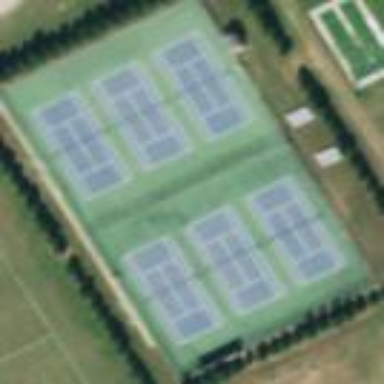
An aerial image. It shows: Tennis court on pitch designated for leisure land.